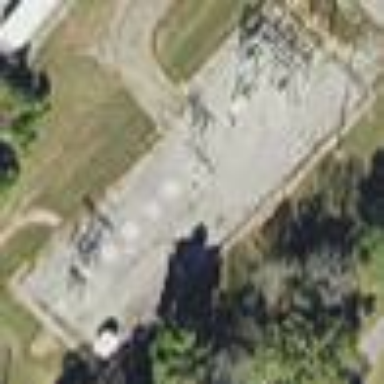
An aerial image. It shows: Power substation.